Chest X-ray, PA view. Patient: 58 years old, sex F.
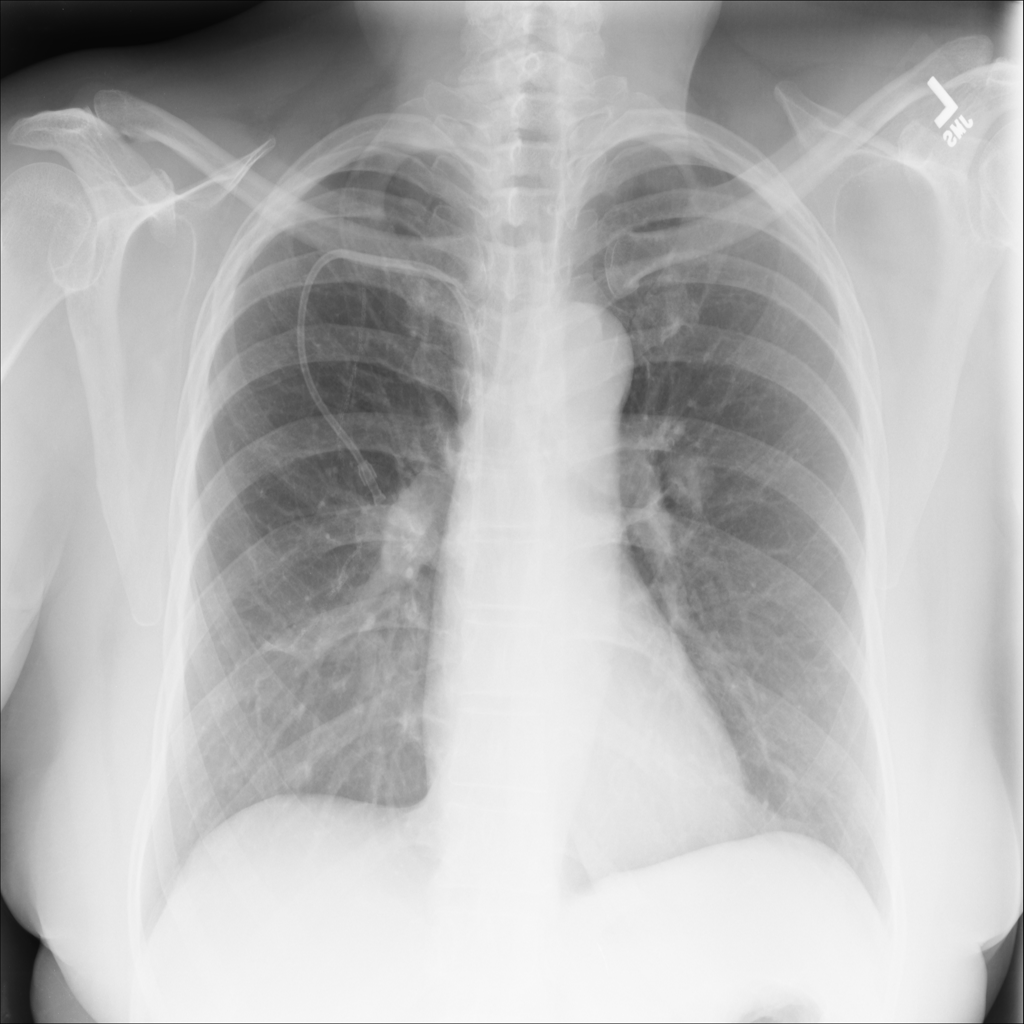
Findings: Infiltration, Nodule